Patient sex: M
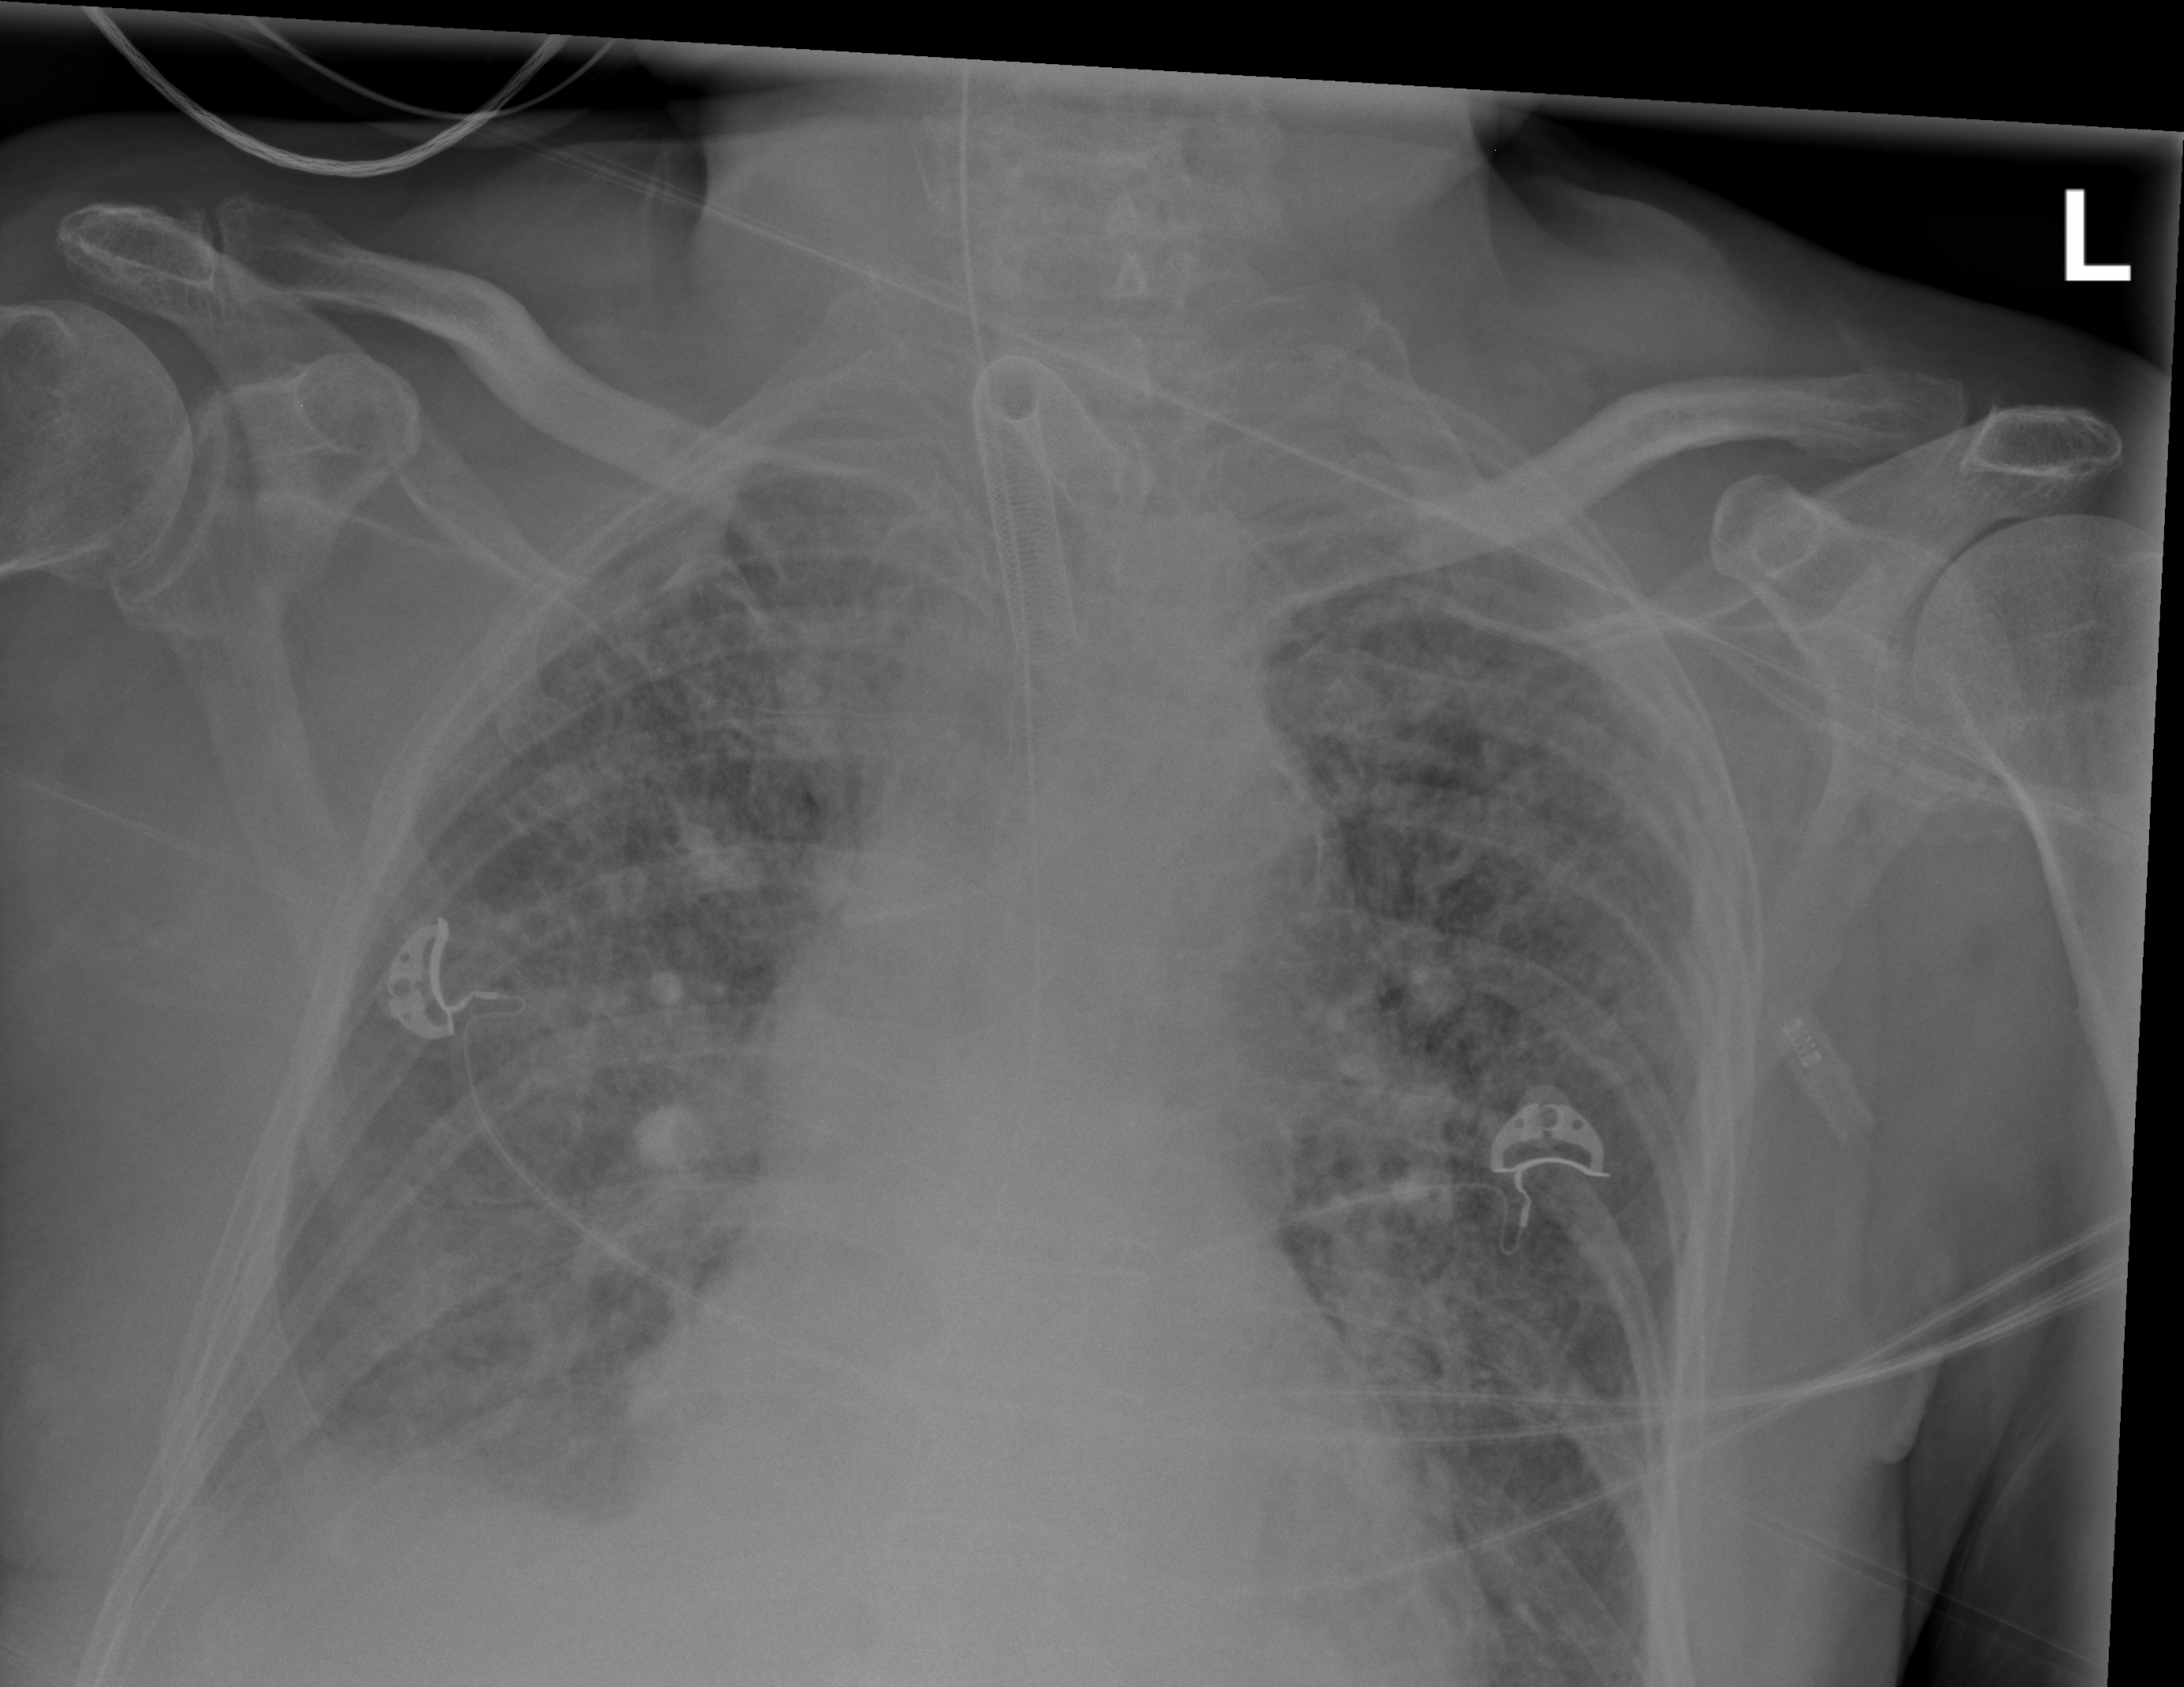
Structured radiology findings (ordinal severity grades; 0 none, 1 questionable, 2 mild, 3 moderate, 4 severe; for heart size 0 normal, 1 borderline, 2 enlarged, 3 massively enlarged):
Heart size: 0
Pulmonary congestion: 3
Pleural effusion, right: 2
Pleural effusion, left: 0
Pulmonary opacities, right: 0
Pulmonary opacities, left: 2
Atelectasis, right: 2
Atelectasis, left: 2